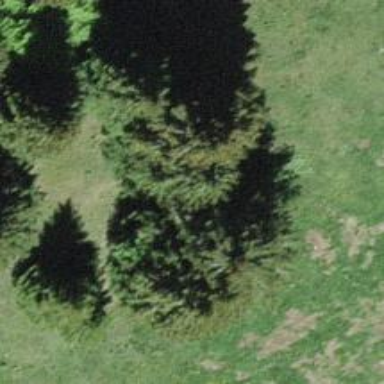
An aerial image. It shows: Needle-leaved tree in its natural environment.